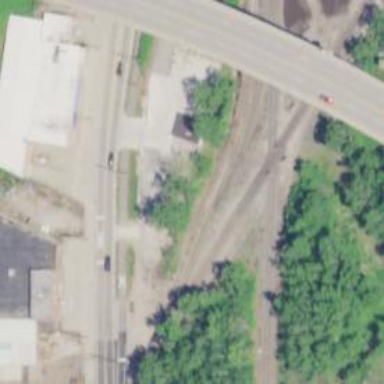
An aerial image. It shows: Junction on the railway.